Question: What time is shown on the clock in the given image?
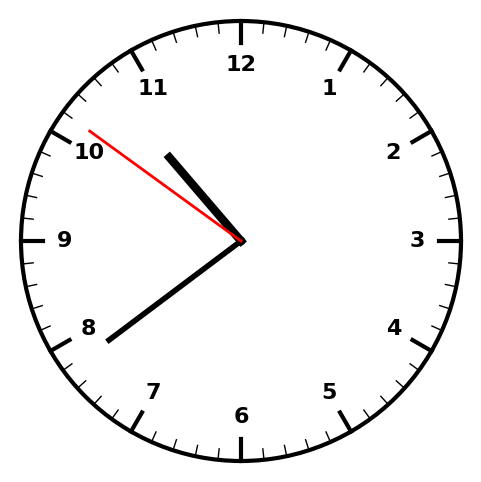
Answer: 10:38:51